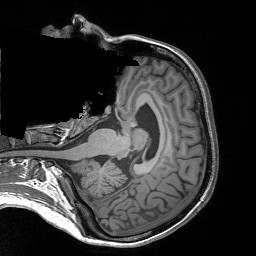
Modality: T1w
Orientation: axial